Question: I have searched a lot but fail to get a appropriate Answer. So, I am again posting this question. Please below picture, where I have 3 file uploader. Each Uploader can upload multiple files. After clicking on the Upload file button all the files should be uploaded into a folder in the application root directory but with a naming convention like ("FileUpload1"-"count") (e.g. FileUpload11) in .Net Framework 3.5

Also need to store the file names into the DB Table.
Please help in this regard.
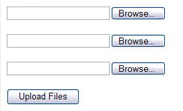
Answer: For the above question, I spend a quality time and can manage it working flawlessly.
How?
See, in ASP.Net 3.5 has file upload control where multiple file uploading is not possible. But in my case it was like multiple files to be uploaded from each file upload control out of those three.
I haven't used jQuery but followed a different way. I have taken List control, Add Button and Remove Button for each file upload control, now for each time whenever choosing new files, file names is added to the list accordingly for our reference but physical files has been uploaded to a temp folder.
What is the use of this temp folder? - it will check duplicate files, can add files, can remove files if file name is chosen from list and clicked on Remove button.
Now when form Submission or Submit button clicked, all the files from the temp folder will be moved to target folder and temp folder will be emptied.
This is how I have followed.
Will post a article on the same for others to use the procedure or can have different ideas on the same.
Thanks !!